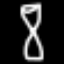
Label: hourglass